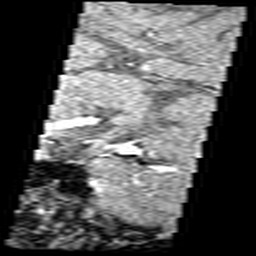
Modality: angio
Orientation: sagittal
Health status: ill
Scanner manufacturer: siemens
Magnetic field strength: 3 T
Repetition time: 0.023 s
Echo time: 0.0042 s